Question: I am planning to use flag image for the status. Please see the image

In this image i want to fill the background color of the flag using CSS. The background color code is coming from server then i want to update the flag's color according to the color i got from server
I tried with SVG but it is not working in IE8. Please help me how to do this. thanks in advance for any help
Note: I need to support From IE7 to latest browsers. Don't want to use separate images for different colors.
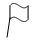
Answer: If your flag will always be on the same background-color, you can simply use a .png, cut a hole where your color should appear and use background-color and background-image to create the desired result.
'''
<div class="flag"></div>
'''
'''
.flag {
width: 45px;
height: 54px;
background-color: #f00;
background-image: url(http://i.imgur.com/dD84kjR.png);
}
'''
Example on JsFiddle: <URL>